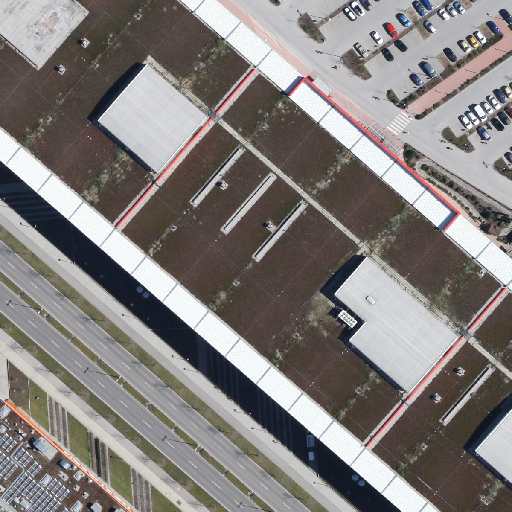
Referring expression: bikeway along with tree